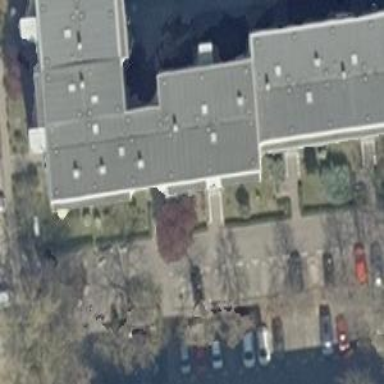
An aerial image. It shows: Building with apartments and flat roof.